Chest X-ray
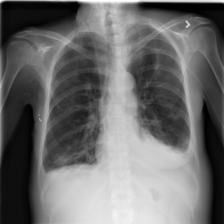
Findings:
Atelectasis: positive
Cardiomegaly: negative
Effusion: positive
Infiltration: negative
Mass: negative
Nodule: negative
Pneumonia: negative
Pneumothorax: negative
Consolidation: positive
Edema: negative
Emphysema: negative
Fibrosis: negative
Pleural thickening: negative
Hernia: negative